Field crop: maize
Growth stage: 1
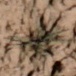
Species: lolium